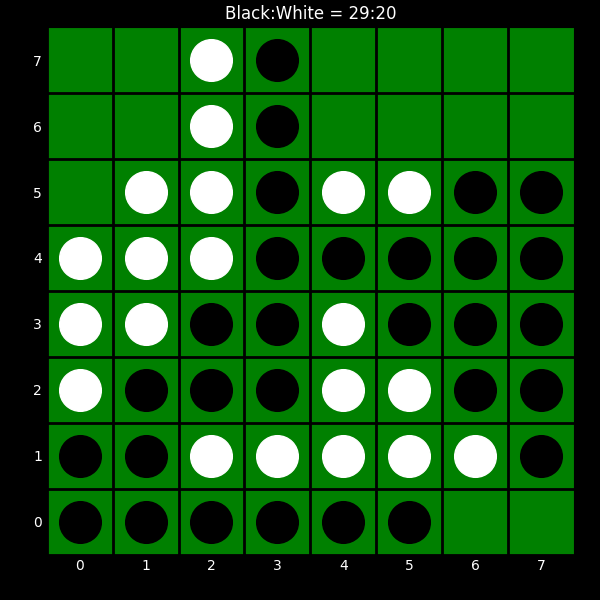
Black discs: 29
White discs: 20